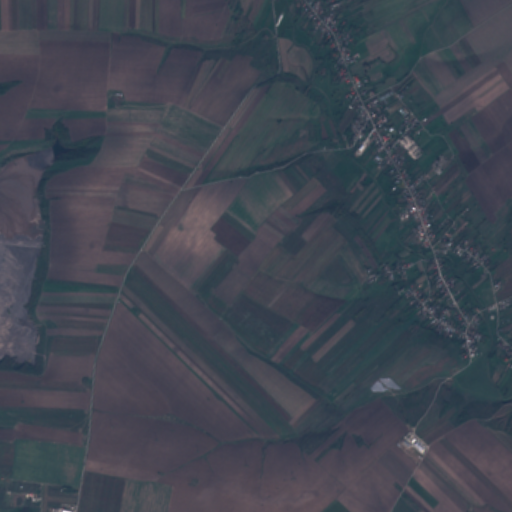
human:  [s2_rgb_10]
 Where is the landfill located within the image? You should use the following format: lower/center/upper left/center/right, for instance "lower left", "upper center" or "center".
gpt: The landfill is located in the left of the image.
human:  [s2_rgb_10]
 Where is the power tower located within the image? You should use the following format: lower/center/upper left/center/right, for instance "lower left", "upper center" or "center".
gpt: The power tower is located in the lower of the image.
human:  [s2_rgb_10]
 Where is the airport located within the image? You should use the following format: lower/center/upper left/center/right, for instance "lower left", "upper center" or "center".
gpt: There is no airport in the image.